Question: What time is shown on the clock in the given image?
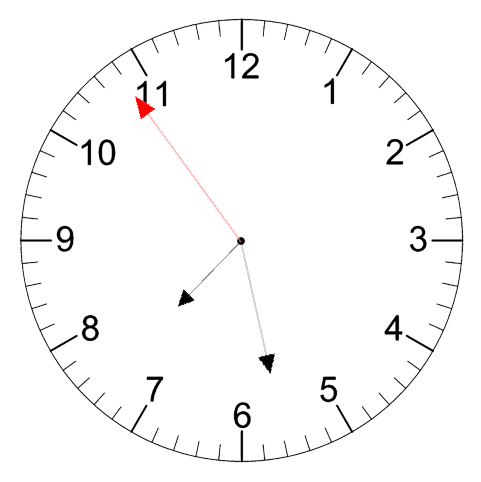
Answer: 07:27:54